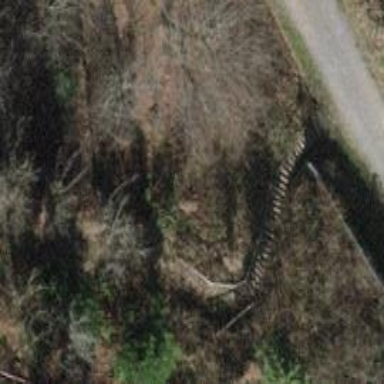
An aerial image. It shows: Set of steps on the road.